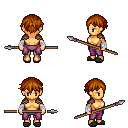
a pixel art fantasy rpg character, female body template, human, tanned skin, leather shoulder armor, magenta pants, brunette short bangs hairstyle, white cloth bandages, gray slippers, spear, four views (front, back, left, right), 2x2 character sprite sheet, small pixel art, hard edges, no anti-aliasing